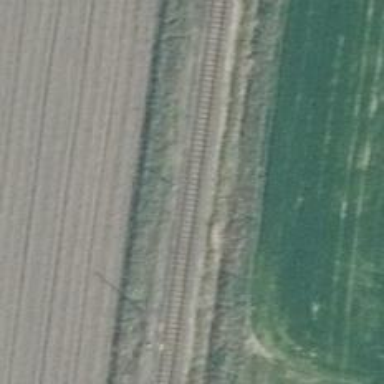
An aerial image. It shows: Railway milestone.